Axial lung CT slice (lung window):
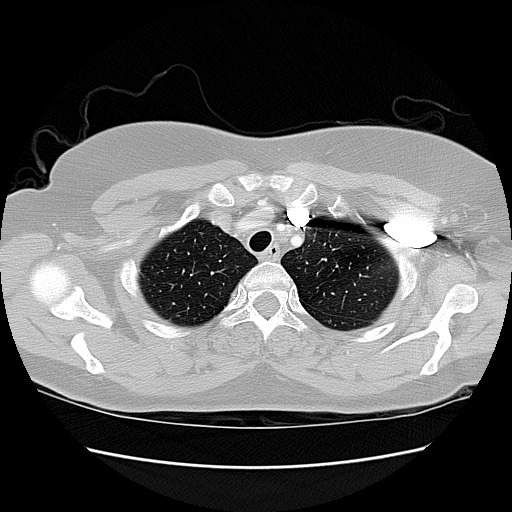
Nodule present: no